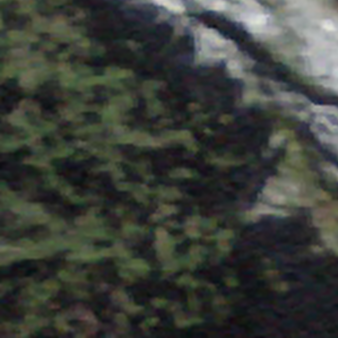
Label: other